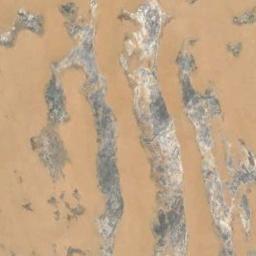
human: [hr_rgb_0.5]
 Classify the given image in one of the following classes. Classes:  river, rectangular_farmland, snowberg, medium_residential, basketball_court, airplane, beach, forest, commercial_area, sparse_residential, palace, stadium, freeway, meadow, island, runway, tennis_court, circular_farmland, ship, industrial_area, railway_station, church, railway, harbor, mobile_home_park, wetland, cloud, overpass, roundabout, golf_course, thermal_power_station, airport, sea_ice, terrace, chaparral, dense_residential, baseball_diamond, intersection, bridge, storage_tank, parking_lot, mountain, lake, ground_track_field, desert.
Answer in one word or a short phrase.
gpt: desert